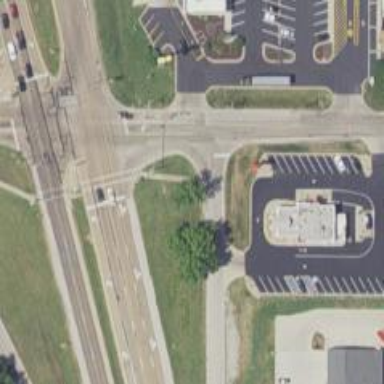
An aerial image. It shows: Solid stop line on the road.